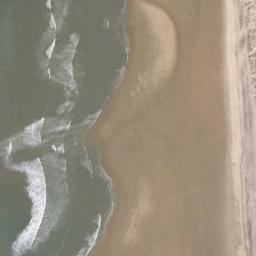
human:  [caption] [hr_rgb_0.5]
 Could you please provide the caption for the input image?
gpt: The beach is composed of dark green seawater and a yellow coast .

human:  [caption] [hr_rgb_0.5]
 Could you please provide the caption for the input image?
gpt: Green and light brown mixed coast and turquoise waters .

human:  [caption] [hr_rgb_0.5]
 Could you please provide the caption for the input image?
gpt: The sea is blue by the beach .

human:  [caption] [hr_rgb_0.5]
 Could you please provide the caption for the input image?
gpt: The beach with white sand and the color of the seawater is green .

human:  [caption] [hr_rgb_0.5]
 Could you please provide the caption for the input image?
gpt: There are water marks on the beach .